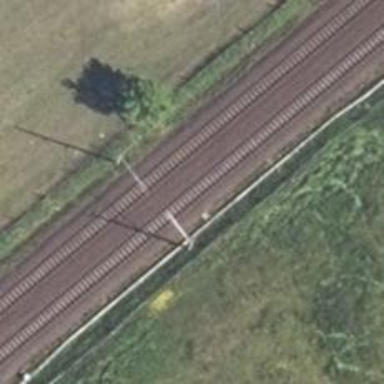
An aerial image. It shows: Railway with electrified contact lines.